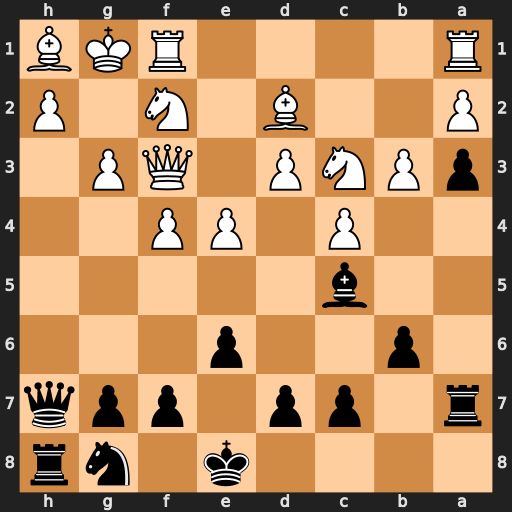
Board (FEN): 4k1nr/r1pp1ppq/1p2p3/2b5/2P1PP2/pPNP1QP1/P2B1N1P/R4RKB
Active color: b
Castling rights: k
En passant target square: -
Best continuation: Qxh2#